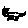
Label: cat